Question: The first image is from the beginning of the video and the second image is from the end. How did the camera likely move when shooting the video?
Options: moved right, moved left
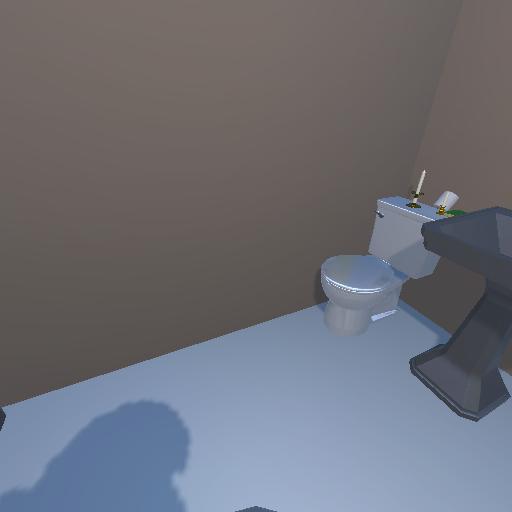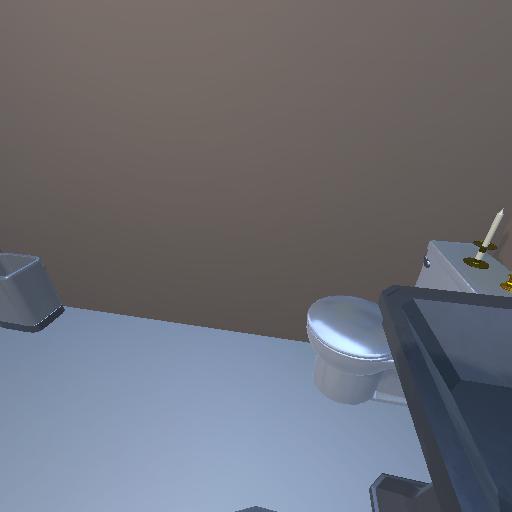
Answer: moved right